Field crop: maize
Growth stage: 1
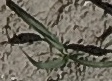
Species: sorghum